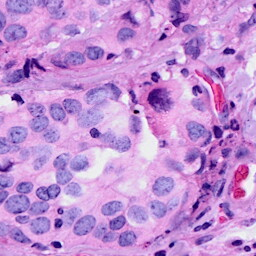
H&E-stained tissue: Breast